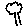
Label: tree